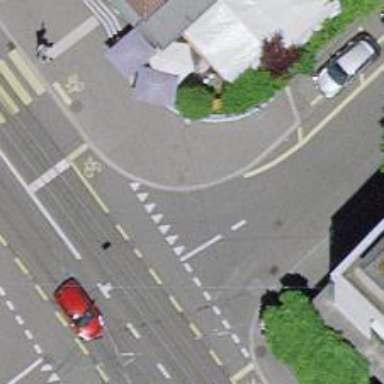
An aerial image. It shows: Kerb serving as barrier.